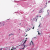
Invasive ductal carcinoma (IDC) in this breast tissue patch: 0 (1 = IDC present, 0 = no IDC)